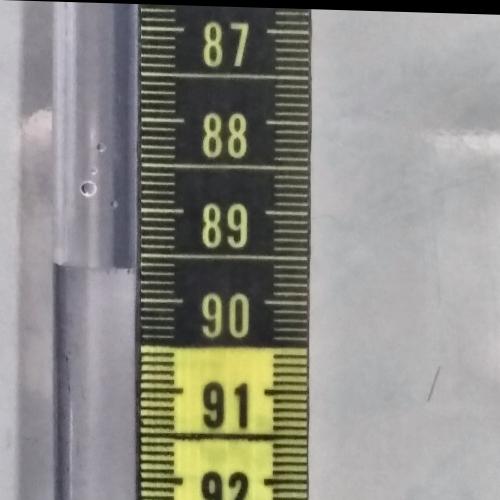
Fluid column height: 89.6 cm